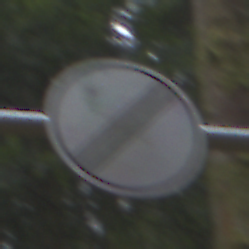
Verkehrszeichen: EndeSaemtlicherBegrenzungen
Umgebung: Outdoor, Nature
Tageszeit: Midday
Wetter: Overcast
Licht: Natural
Jahreszeit: NotSpecified
Kontrast: LowContrast